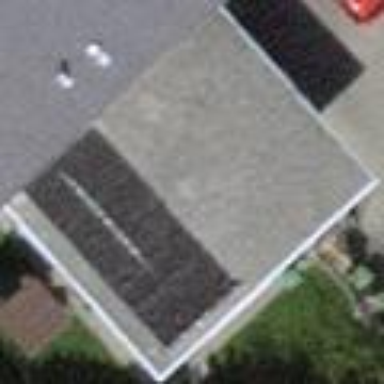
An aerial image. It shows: Garage.